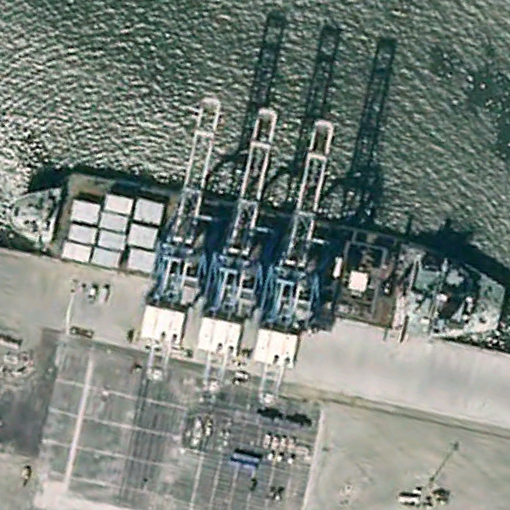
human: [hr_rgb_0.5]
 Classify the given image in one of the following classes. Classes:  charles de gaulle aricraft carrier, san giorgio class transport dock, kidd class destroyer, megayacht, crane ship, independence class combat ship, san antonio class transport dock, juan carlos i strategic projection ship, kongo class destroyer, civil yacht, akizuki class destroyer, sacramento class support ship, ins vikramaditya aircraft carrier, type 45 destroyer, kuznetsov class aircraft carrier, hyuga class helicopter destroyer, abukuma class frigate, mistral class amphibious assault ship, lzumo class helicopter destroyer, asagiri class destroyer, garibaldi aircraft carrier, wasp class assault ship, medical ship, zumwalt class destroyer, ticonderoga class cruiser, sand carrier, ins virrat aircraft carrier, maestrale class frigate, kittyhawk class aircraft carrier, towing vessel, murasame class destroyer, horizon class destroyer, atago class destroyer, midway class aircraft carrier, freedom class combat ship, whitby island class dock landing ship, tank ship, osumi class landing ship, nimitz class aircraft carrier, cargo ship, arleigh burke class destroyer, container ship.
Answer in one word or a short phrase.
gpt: Container ship